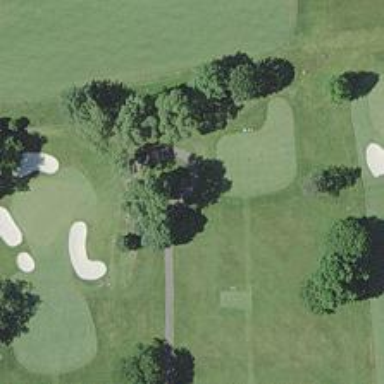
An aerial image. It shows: Path designated for golf carts.